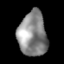
Tissue: lung
Cell type: Epithelial cells
Senescence score: 0.5928
Nuclear area (px): 1239
Mean DAPI intensity: 138.996